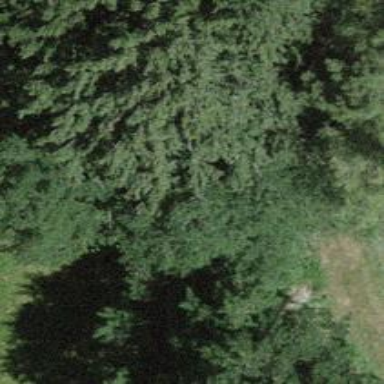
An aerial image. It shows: Row of trees in natural setting.